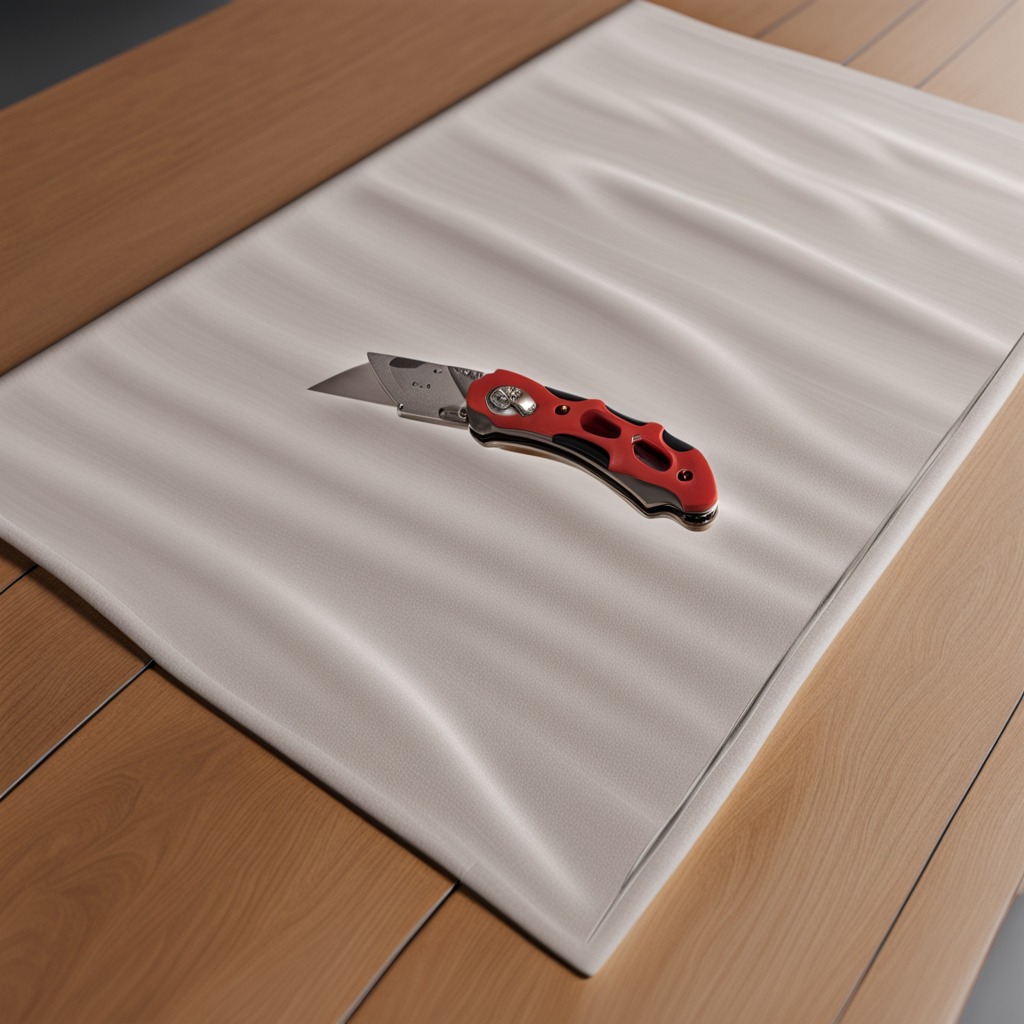
A utility knife lying on a wooden table in an outdoor workshop during daytime bright natural light soft shadows worn but beneath the cloth